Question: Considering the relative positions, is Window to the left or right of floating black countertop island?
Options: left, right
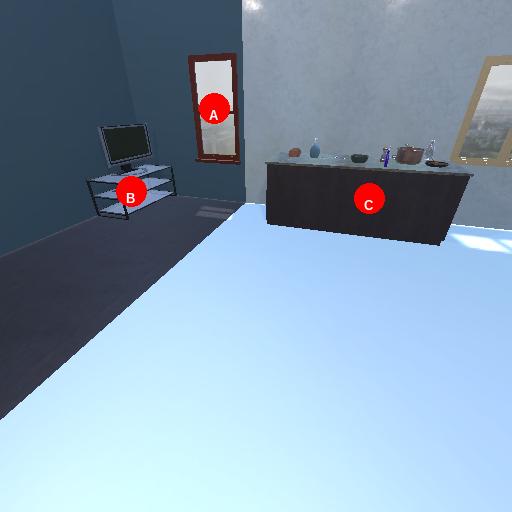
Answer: left